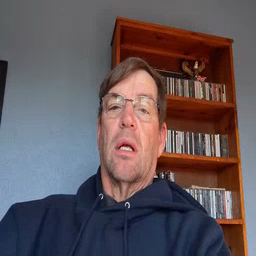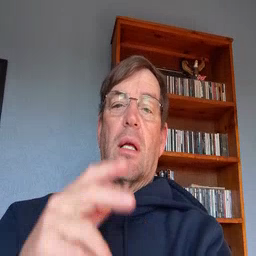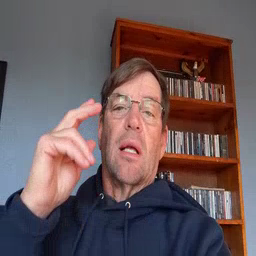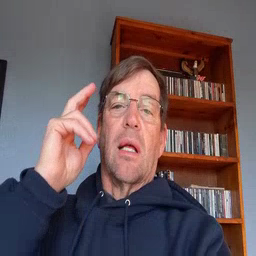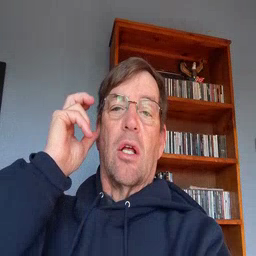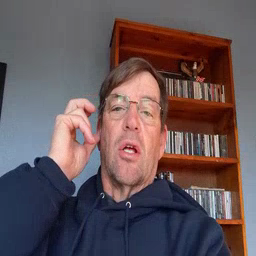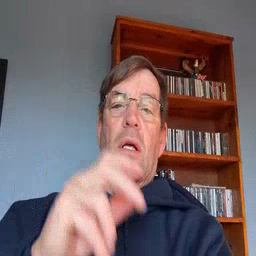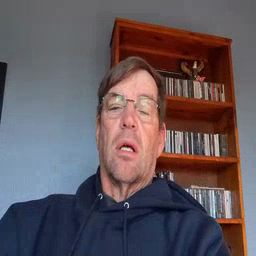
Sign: hear